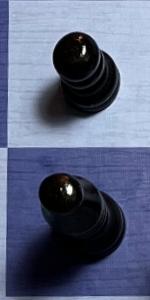
Label: Bishop_Black